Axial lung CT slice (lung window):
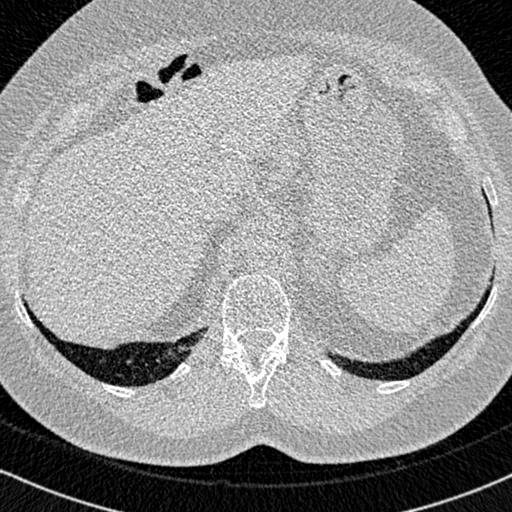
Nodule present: no